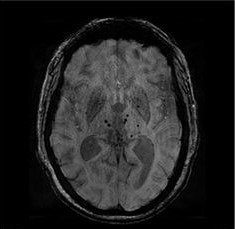
Label: notumor